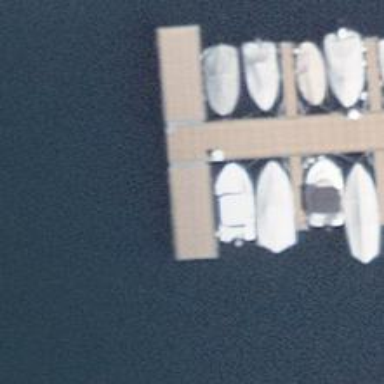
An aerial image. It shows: Man-made pier.